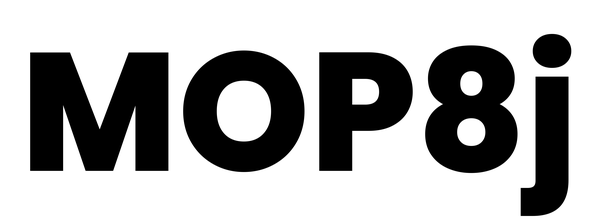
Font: Poppins-ExtraBold